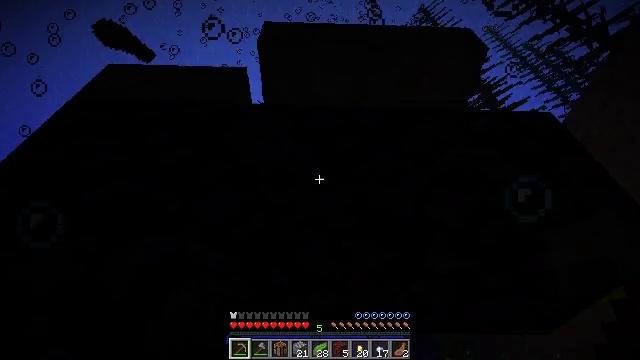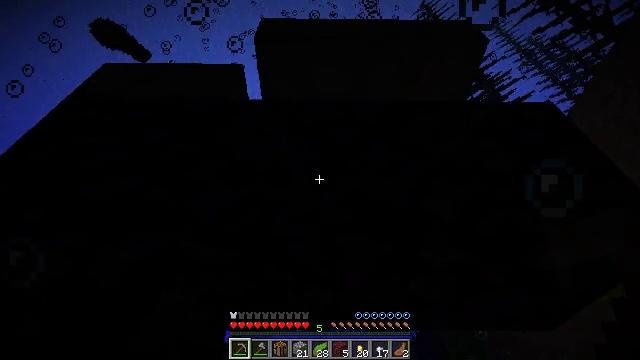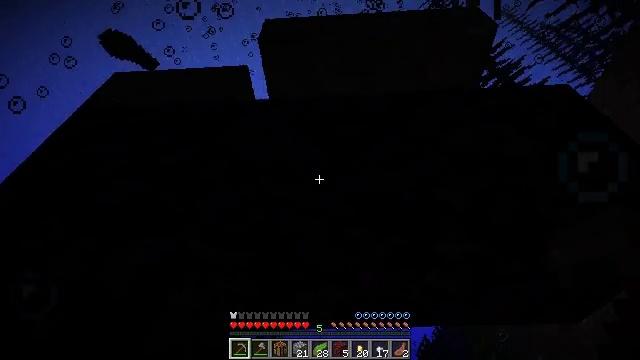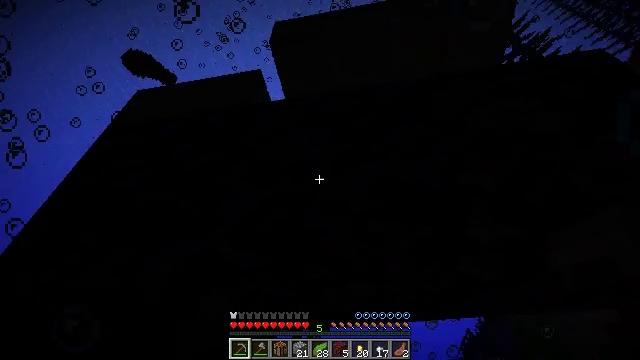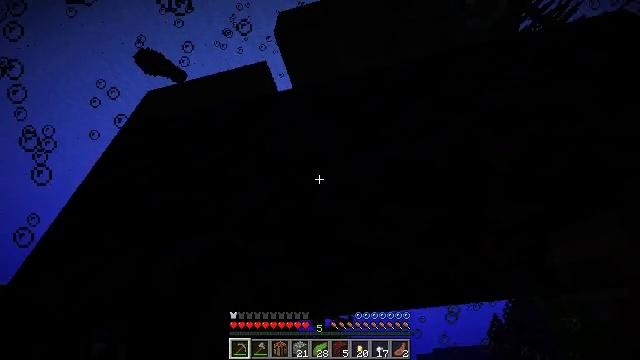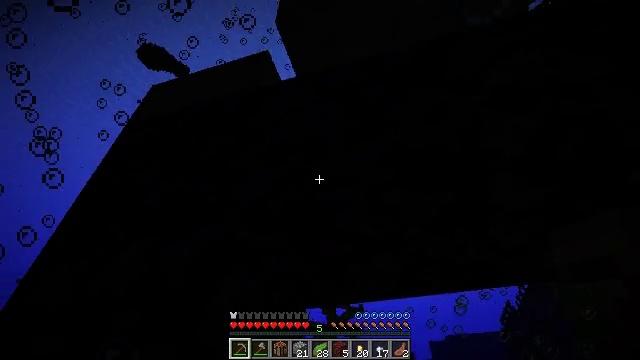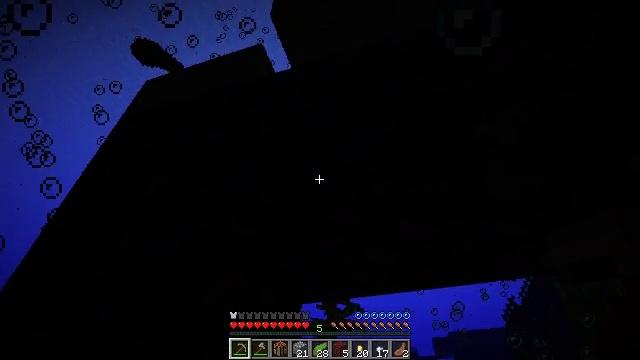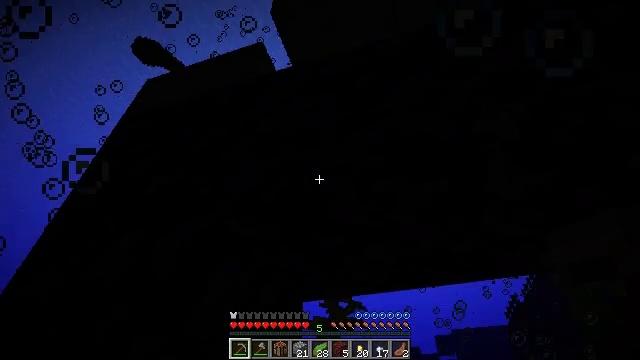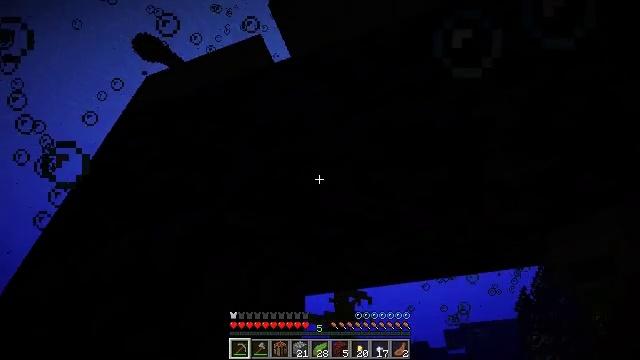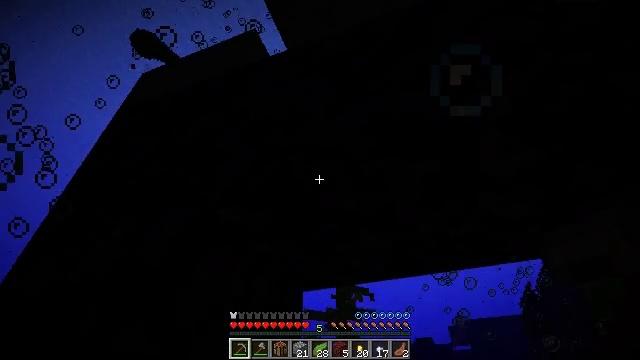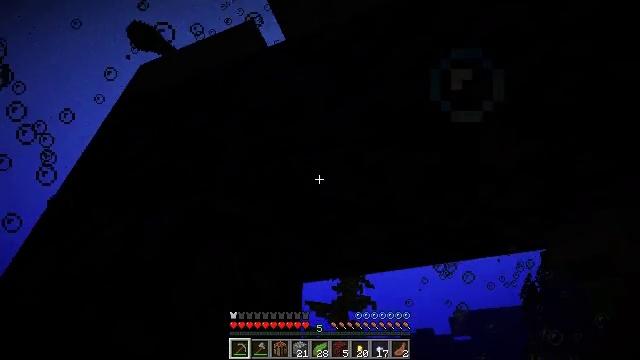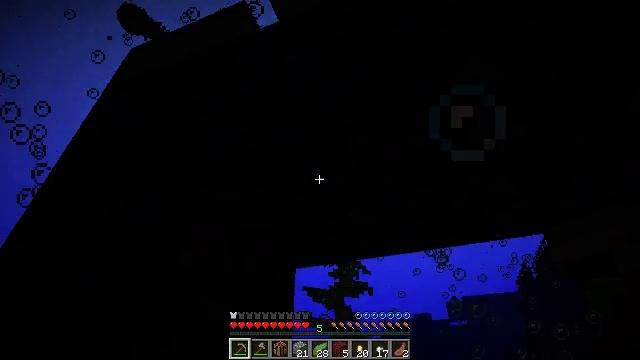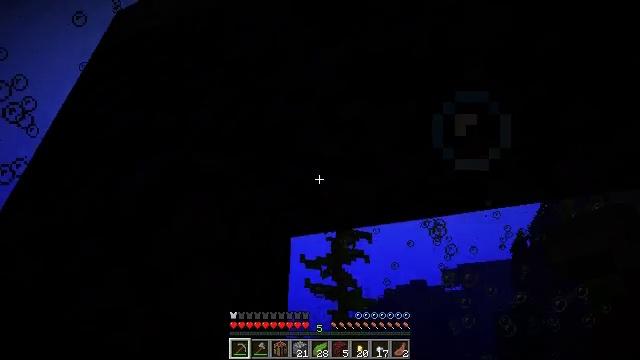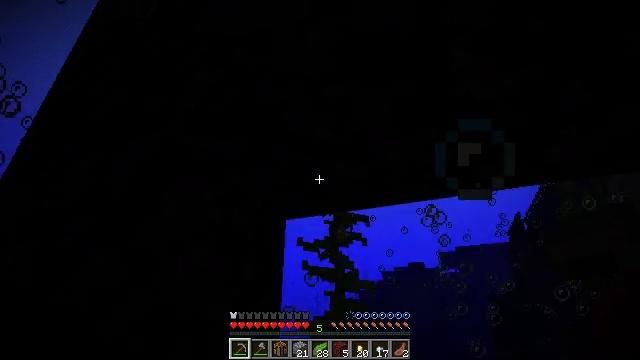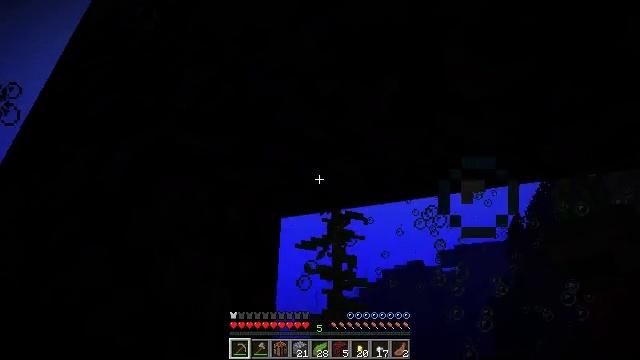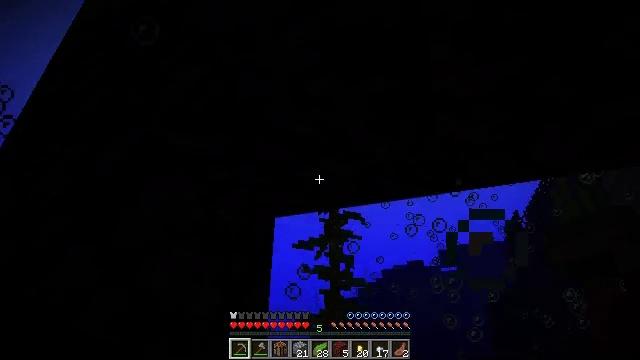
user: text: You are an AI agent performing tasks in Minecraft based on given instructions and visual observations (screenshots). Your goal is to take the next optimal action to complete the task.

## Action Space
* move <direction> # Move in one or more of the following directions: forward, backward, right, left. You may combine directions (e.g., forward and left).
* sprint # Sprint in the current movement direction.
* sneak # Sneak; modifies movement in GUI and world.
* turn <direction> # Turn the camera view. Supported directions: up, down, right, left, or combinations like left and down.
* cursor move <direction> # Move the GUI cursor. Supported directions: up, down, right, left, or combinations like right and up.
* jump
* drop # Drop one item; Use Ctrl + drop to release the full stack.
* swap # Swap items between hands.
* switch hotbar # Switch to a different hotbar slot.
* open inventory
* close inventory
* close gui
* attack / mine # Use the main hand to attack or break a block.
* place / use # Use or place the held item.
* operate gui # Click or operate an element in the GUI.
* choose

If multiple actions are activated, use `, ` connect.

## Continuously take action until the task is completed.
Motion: motion action
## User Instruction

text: Collect kelp plant from the sea.
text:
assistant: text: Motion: move forward and move right, sneak, turn left
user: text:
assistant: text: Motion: move forward and move right, sneak, turn left
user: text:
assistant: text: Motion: move forward and move right, sneak, turn left
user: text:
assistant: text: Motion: move forward and move right, sneak, turn left and down
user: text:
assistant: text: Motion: move forward and move right, sneak, turn left and down
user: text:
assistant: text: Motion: move forward and move right, sneak
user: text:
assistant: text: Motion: move forward and move right, sneak
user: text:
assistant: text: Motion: move right, sneak, turn left
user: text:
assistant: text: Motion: move right, sneak
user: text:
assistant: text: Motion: move right, sneak, turn down
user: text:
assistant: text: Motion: move right, sneak, turn down
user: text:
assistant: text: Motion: move right, sneak, turn down
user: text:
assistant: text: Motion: move right, sneak, turn down
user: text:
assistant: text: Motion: move right, sneak
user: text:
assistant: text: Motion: move right, sneak
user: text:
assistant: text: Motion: move forward and move right, sneak
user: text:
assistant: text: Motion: move forward and move right, sneak, turn left
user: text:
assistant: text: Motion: move forward, sneak, turn left and up
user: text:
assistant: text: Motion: move forward, sneak, turn left
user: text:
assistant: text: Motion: move forward, sneak
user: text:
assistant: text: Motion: move forward, sneak
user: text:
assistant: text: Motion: move forward, sneak, turn left and up
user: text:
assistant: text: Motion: move forward, sneak, turn left and up
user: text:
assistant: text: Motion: move forward, sneak, turn left and up
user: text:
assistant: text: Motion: move forward and move left, sneak, turn left and up
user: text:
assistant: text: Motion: move forward and move left, sneak, turn up
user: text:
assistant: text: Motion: move forward and move left, sneak, turn right and up
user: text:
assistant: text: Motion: move forward and move left, sneak, turn right and up
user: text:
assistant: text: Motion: move left, sneak
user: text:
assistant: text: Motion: move left, sneak